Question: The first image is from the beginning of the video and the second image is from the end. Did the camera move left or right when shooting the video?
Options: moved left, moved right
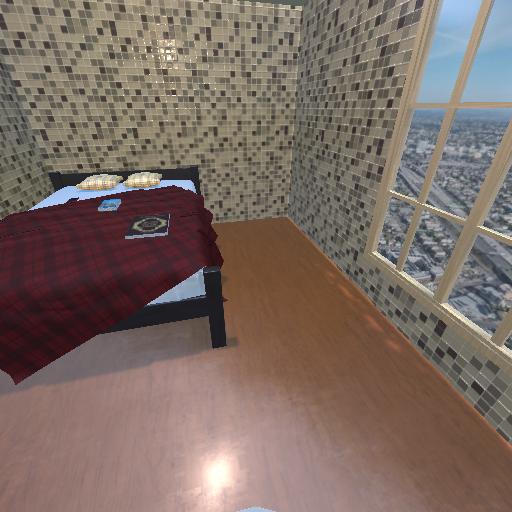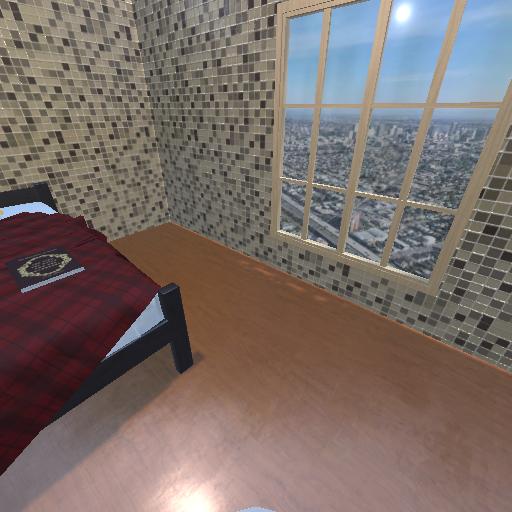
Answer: moved left